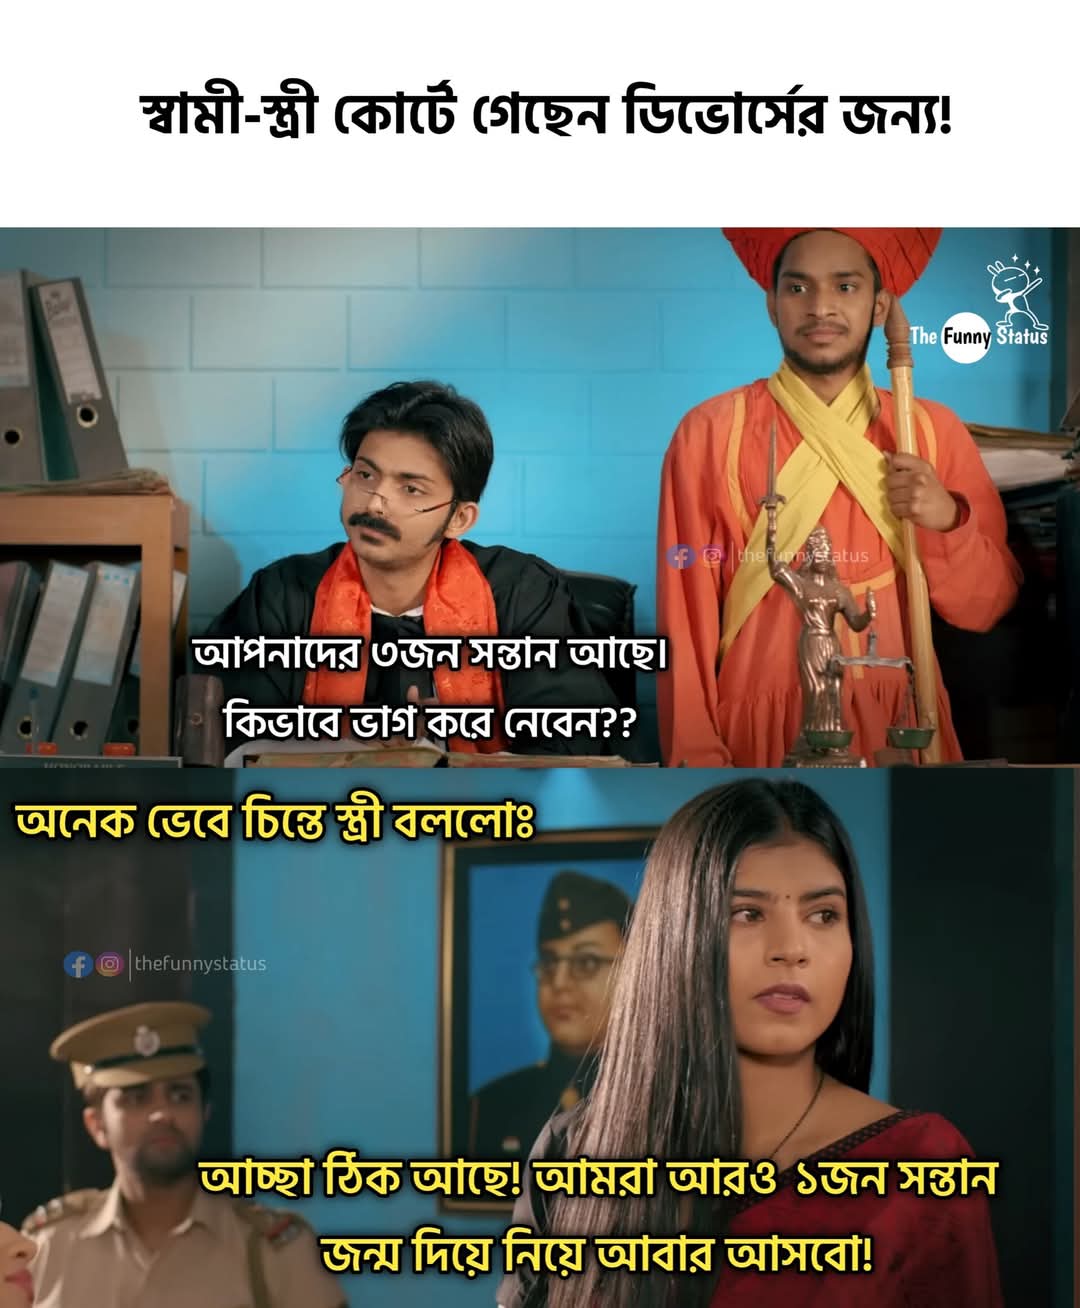
Text: স্বামী-স্ত্রী কোর্টে গেছেন ডিভোর্সের জন্য!
আপনাদের ৩জন সন্তান আছে। কিভাবে ভাগ করে নেবেন??
অনেক ভেবে চিন্তে স্ত্রী বললোঃ
আচ্ছা ঠিক আছে! আমরা আরও ১জন সন্তান জন্ম দিয়ে নিয়ে আবার আসবো!
Label: Non Hate